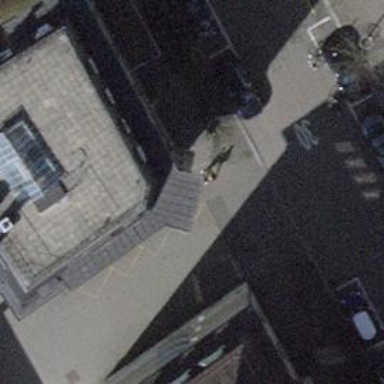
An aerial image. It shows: Pub.